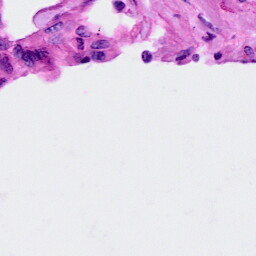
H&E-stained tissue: Cervix